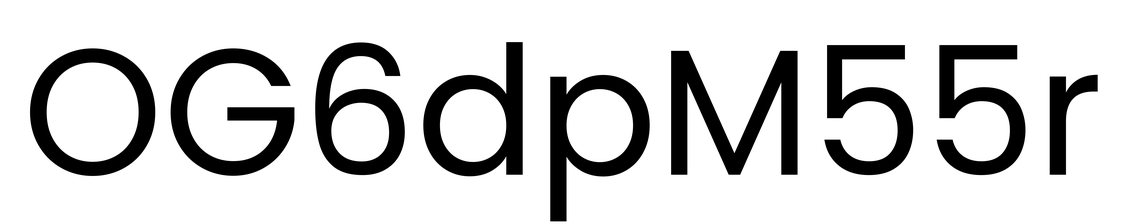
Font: Poppins-Regular